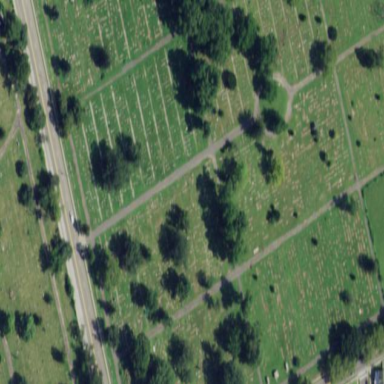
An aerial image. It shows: Cemetery.